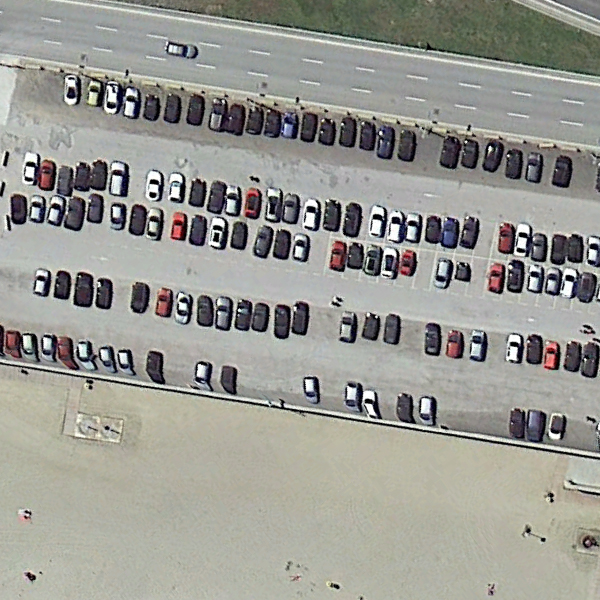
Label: Parking